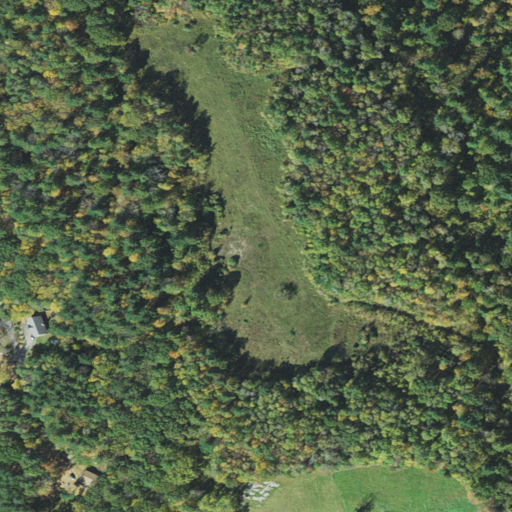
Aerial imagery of mountain in Massachusetts named Prospect Hill containing mixed forest, deciduous forest, shrub, evergreen forest, low intensity development, and open development